Question: I'm looking to create a display similar to the following screenshot:

The main point is that each list item can be "expanded" to show sub-items. How can I create this in Android? I'm not even sure how to have multiple types of list item renderers, let alone how to accomplish this, but I do know how to generally set up a ListView, its adapter, and the layout.
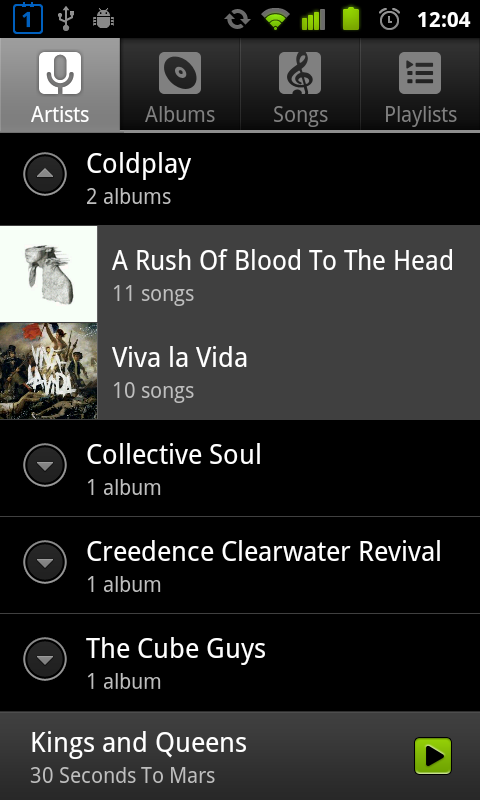
Answer: It's an <URL> with different views for children vs. parents. Also at the bottom that is most likely a Footer that has been added to the ListView.